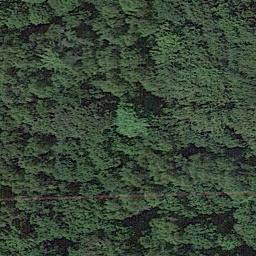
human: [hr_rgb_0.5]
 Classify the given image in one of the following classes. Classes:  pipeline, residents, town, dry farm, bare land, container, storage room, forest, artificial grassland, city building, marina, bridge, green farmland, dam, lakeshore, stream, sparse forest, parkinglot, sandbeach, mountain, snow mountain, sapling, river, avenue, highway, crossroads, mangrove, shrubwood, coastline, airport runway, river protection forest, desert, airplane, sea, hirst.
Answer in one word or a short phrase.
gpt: forest